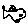
Label: fish